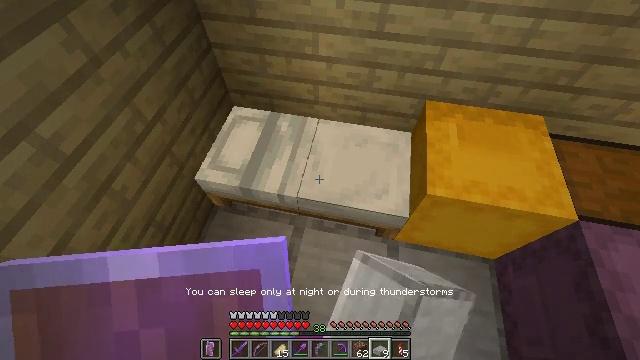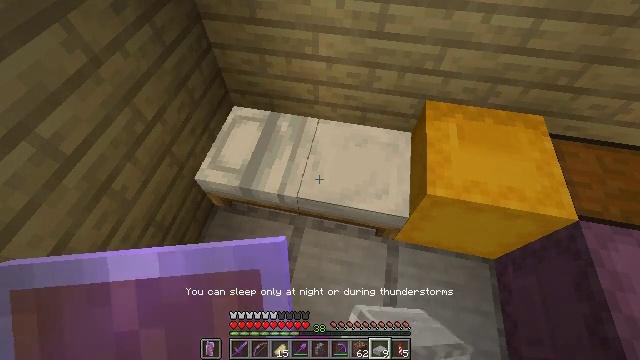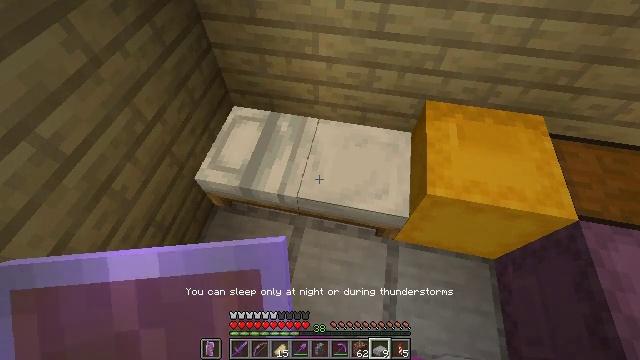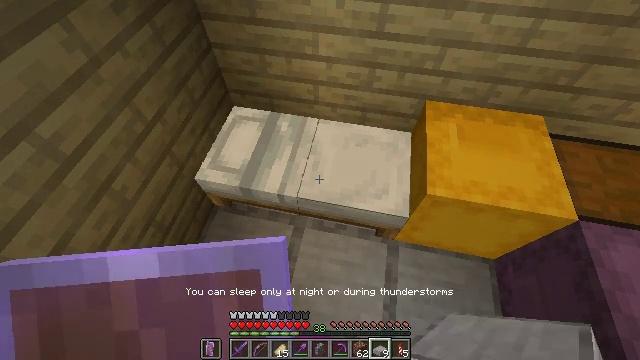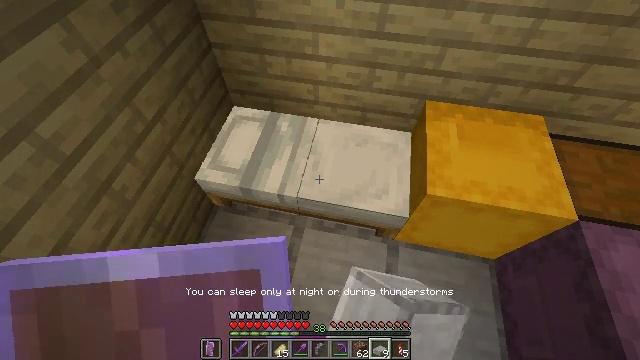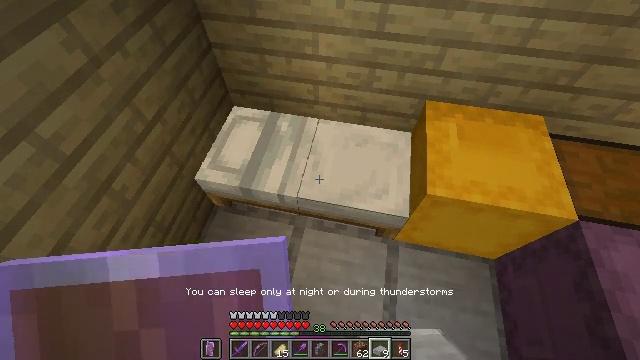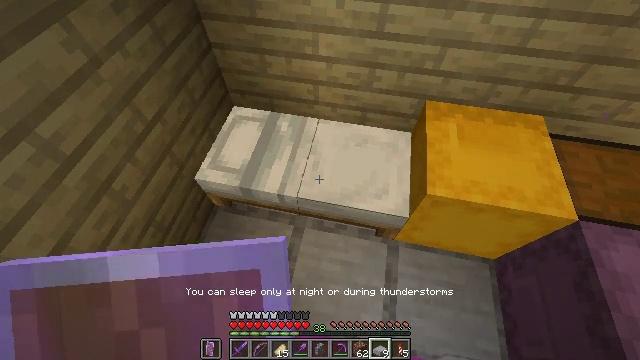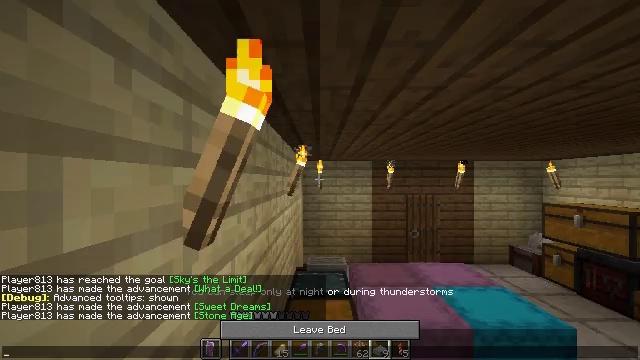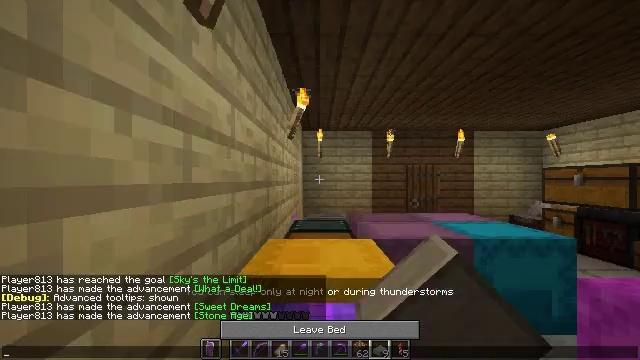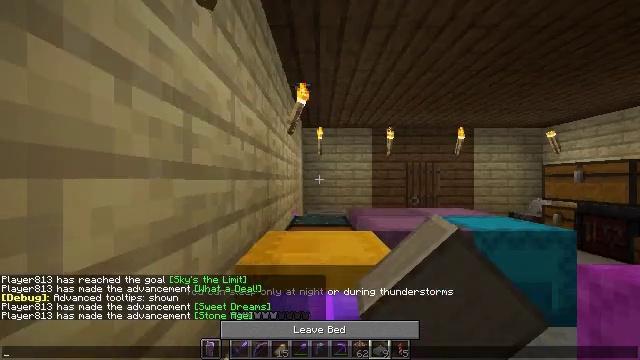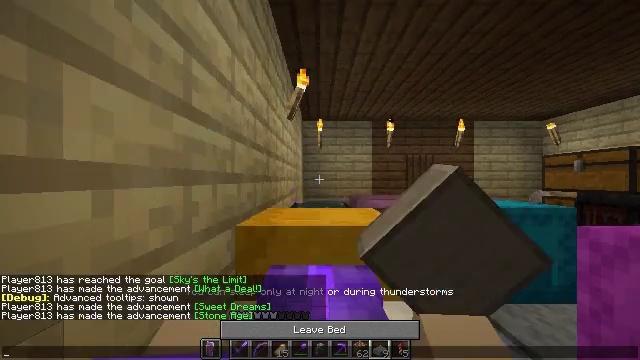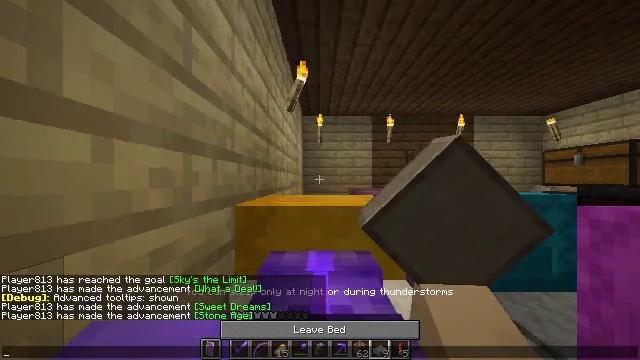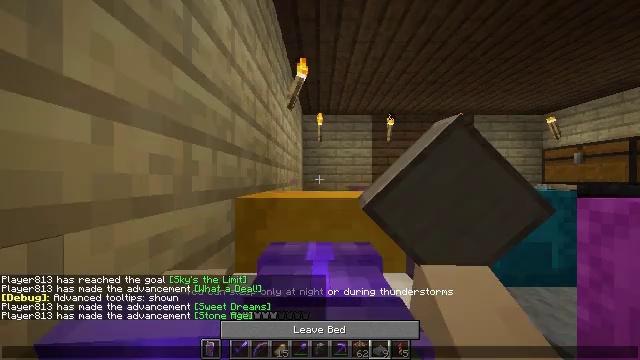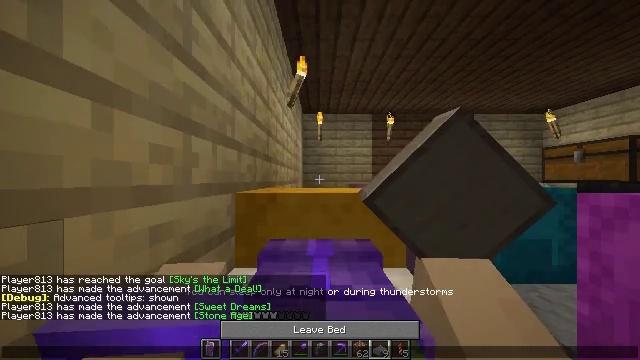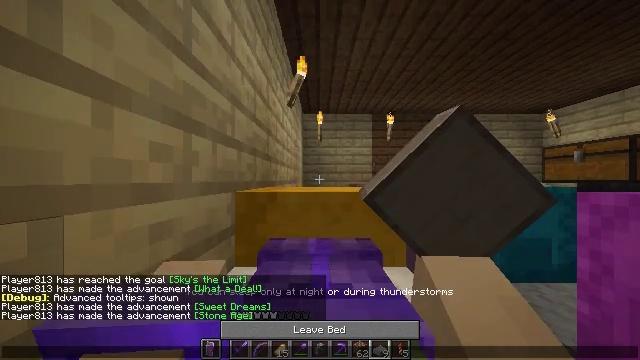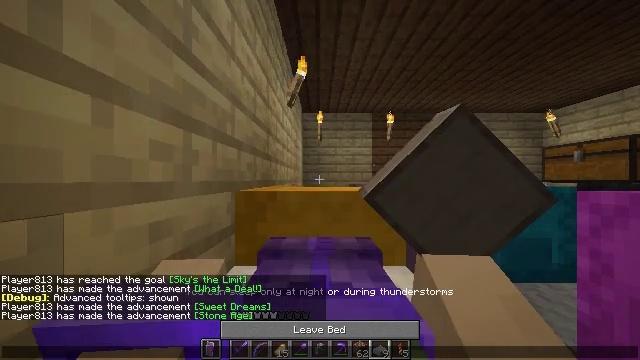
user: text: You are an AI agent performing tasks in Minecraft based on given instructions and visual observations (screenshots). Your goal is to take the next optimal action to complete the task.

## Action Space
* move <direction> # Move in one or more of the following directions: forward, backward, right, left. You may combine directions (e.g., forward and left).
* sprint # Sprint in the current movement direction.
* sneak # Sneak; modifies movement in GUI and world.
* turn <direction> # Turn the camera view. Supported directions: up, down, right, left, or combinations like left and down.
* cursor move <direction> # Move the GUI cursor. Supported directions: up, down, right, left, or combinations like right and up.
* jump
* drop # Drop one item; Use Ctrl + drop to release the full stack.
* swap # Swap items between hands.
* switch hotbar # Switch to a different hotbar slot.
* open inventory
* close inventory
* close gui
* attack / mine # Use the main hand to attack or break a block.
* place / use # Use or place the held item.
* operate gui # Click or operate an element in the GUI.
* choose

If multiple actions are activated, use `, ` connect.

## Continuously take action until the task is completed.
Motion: motion action
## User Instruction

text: Combine materials in the crafting table to get a smooth stone slab.
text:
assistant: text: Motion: use / place
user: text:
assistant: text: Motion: use / place
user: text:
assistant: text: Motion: use / place
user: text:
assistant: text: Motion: use / place
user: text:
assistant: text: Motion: use / place
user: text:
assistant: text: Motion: use / place
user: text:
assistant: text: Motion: use / place
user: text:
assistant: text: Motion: use / place
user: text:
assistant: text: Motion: use / place
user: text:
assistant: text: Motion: use / place
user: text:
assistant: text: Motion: use / place
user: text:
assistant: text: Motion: use / place
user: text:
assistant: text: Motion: use / place
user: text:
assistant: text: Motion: use / place
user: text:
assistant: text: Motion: use / place
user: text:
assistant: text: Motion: use / place
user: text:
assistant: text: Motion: no_op
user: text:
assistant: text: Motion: no_op
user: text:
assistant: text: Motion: no_op
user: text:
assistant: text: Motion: no_op
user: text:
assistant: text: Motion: no_op
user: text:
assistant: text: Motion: no_op
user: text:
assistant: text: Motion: no_op
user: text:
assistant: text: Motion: no_op
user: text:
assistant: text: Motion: no_op
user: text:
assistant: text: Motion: no_op
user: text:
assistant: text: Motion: no_op
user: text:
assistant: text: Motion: no_op
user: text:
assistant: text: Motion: no_op
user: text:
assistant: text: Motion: no_op